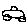
Label: car